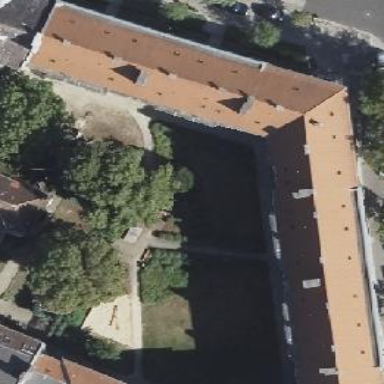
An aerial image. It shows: Building.